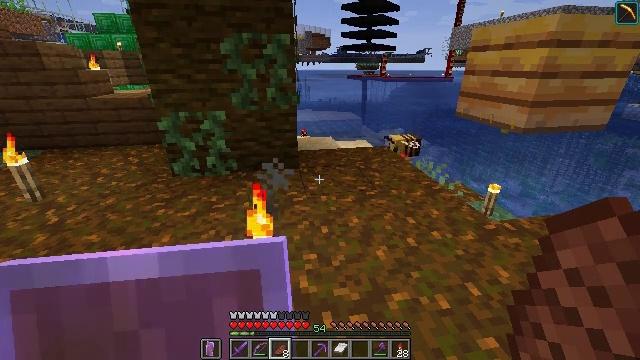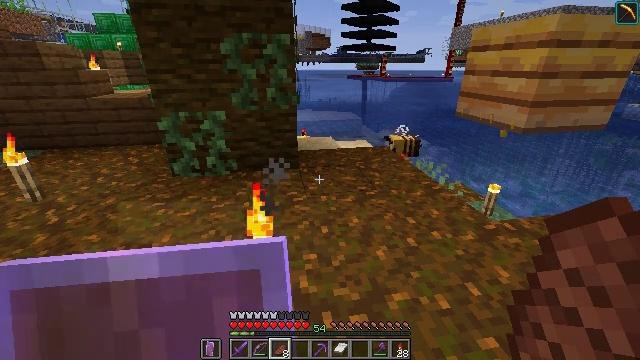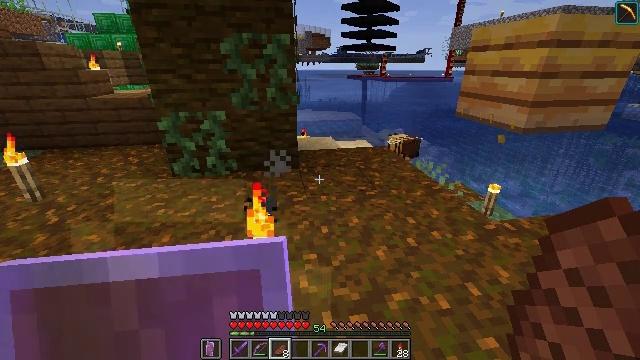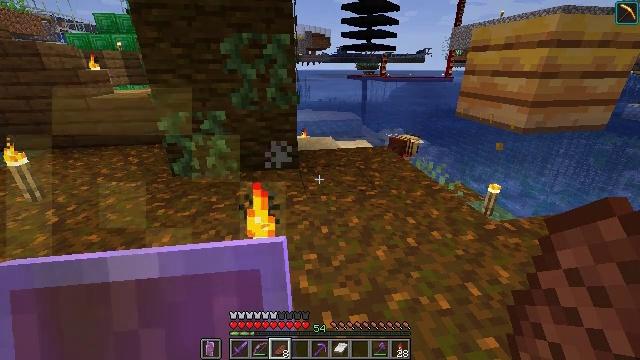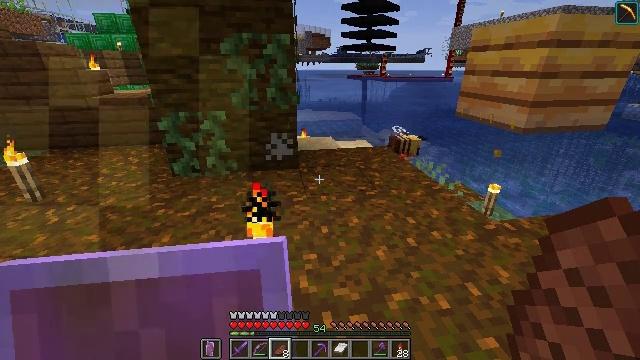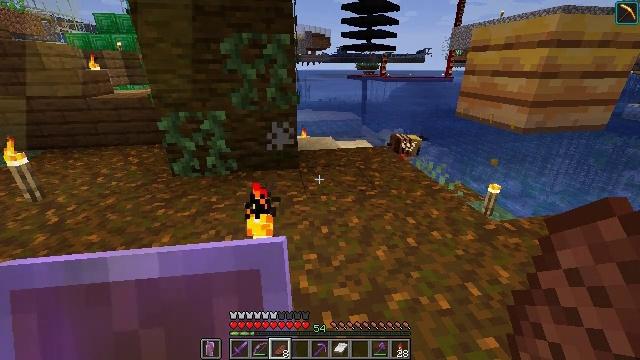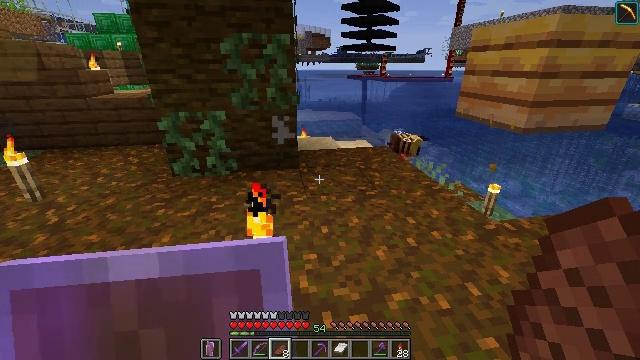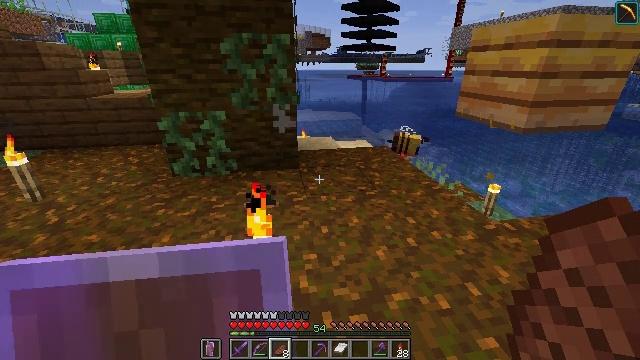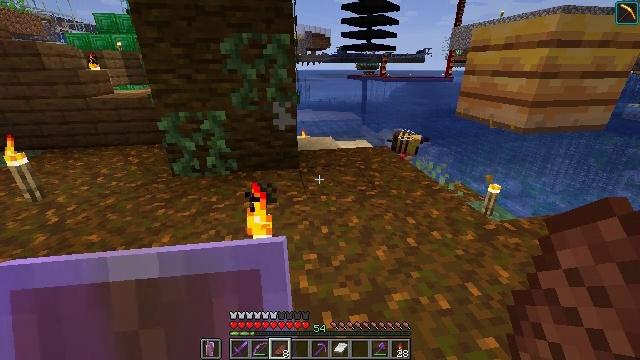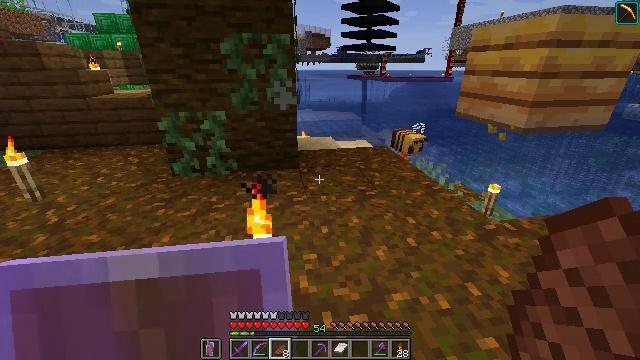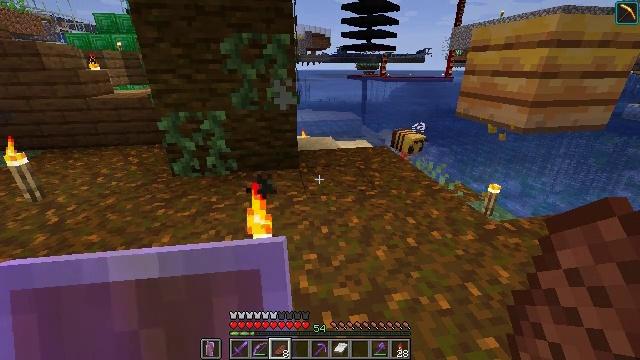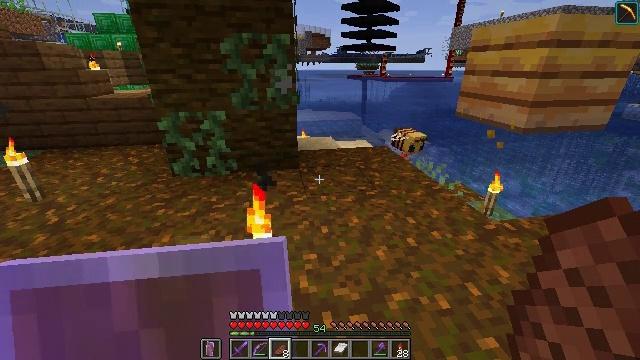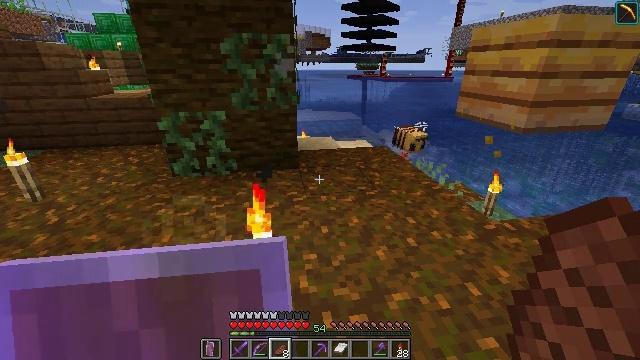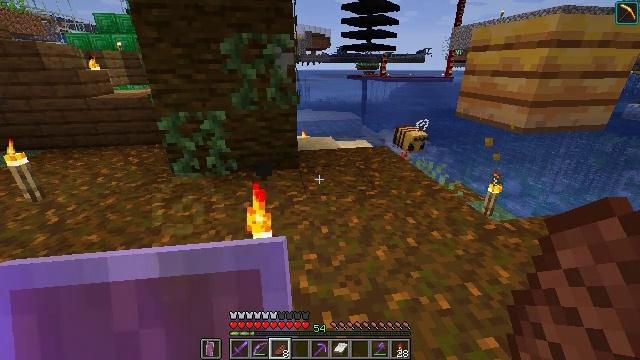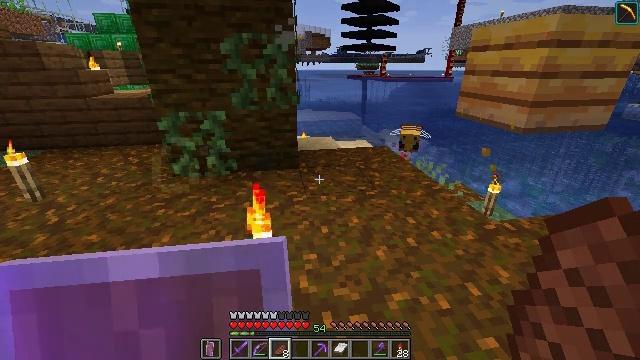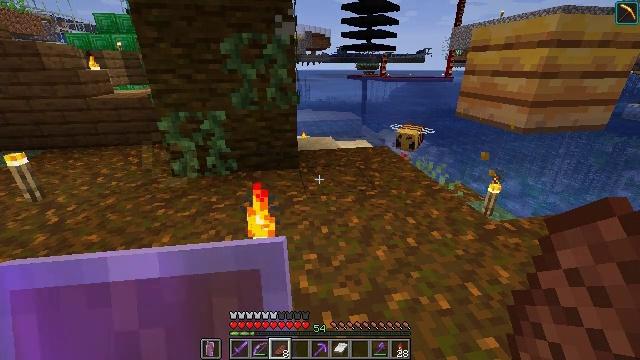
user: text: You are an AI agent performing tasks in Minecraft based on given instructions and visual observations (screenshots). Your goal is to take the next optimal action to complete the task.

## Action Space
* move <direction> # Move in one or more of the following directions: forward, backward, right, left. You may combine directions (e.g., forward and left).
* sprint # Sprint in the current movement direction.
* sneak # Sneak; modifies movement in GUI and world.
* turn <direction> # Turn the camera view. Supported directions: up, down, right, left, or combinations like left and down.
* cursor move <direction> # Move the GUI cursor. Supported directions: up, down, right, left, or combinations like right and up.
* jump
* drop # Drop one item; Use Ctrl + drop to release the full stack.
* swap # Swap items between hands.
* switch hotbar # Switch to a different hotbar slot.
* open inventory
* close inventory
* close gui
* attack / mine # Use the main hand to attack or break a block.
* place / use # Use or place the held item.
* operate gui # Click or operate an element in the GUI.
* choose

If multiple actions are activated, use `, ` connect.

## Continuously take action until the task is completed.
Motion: motion action
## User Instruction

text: Create paper in the crafting menu.
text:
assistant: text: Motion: no_op
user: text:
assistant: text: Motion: no_op
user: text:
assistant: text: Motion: no_op
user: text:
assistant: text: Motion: no_op
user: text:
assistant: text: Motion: no_op
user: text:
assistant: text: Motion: no_op
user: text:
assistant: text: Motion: no_op
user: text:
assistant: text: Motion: no_op
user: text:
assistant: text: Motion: no_op
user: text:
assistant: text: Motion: no_op
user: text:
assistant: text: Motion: no_op
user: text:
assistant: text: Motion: no_op
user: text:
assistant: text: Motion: no_op
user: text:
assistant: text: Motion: no_op
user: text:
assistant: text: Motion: no_op
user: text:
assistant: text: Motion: no_op
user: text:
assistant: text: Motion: no_op
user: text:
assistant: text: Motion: no_op
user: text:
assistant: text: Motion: no_op
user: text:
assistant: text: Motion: no_op
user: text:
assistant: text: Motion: no_op
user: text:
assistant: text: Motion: no_op
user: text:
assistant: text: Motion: no_op
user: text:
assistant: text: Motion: no_op
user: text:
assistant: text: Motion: no_op
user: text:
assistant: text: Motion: no_op
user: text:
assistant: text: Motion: no_op
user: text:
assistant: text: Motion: no_op
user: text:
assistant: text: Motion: no_op
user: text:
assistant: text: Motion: no_op